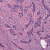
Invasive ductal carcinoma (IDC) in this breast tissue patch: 1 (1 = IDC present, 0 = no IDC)